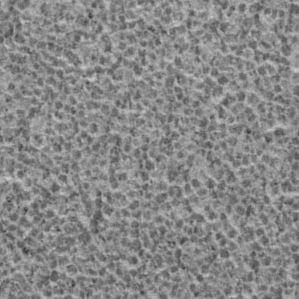
Label: frost